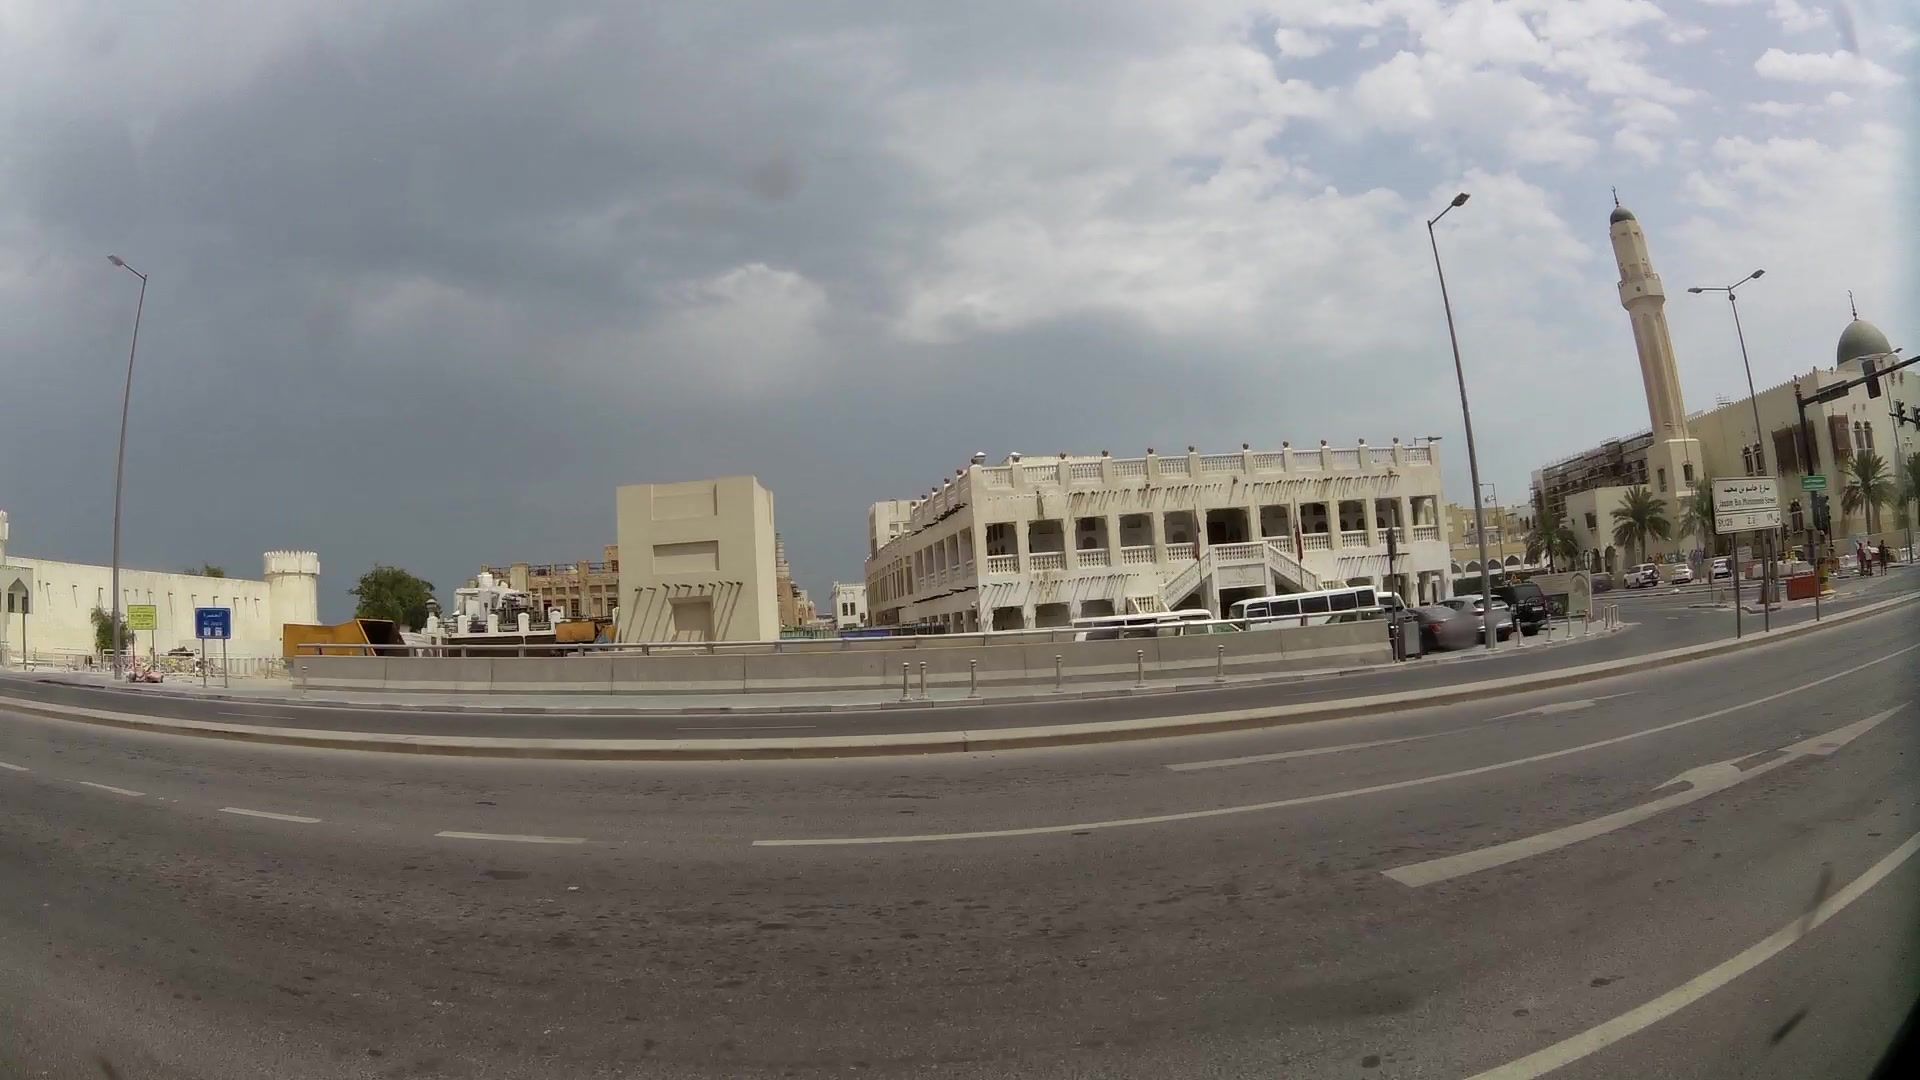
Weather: snowy
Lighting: day
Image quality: good
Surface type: driving surface
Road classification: tertiary, tertiary_link
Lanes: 2, 1
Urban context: urban centre
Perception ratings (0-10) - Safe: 3.16, Lively: 4.82, Beautiful: 0.67, Boring: 3.4, Depressing: 6.09, Wealthy: 6.92